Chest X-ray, PA view. Patient: 43 years old, sex F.
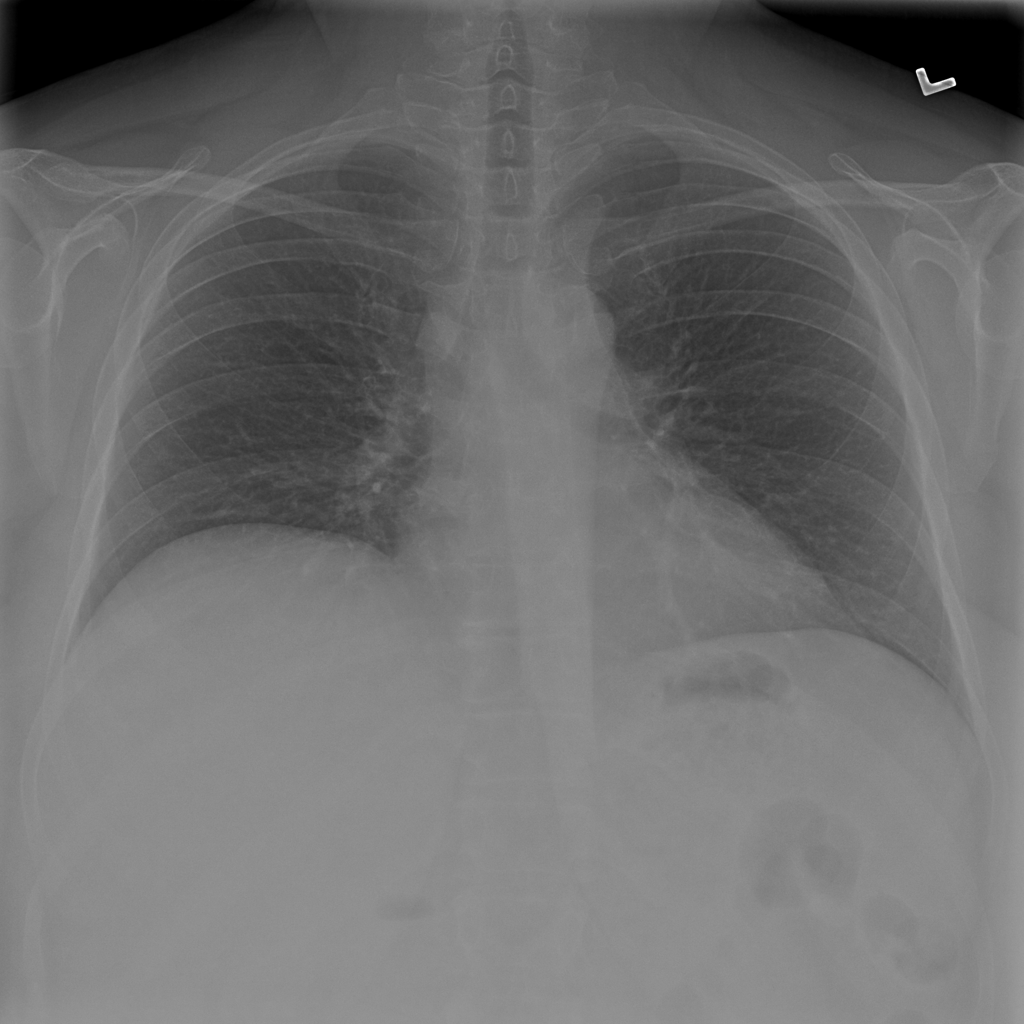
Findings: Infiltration